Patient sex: F
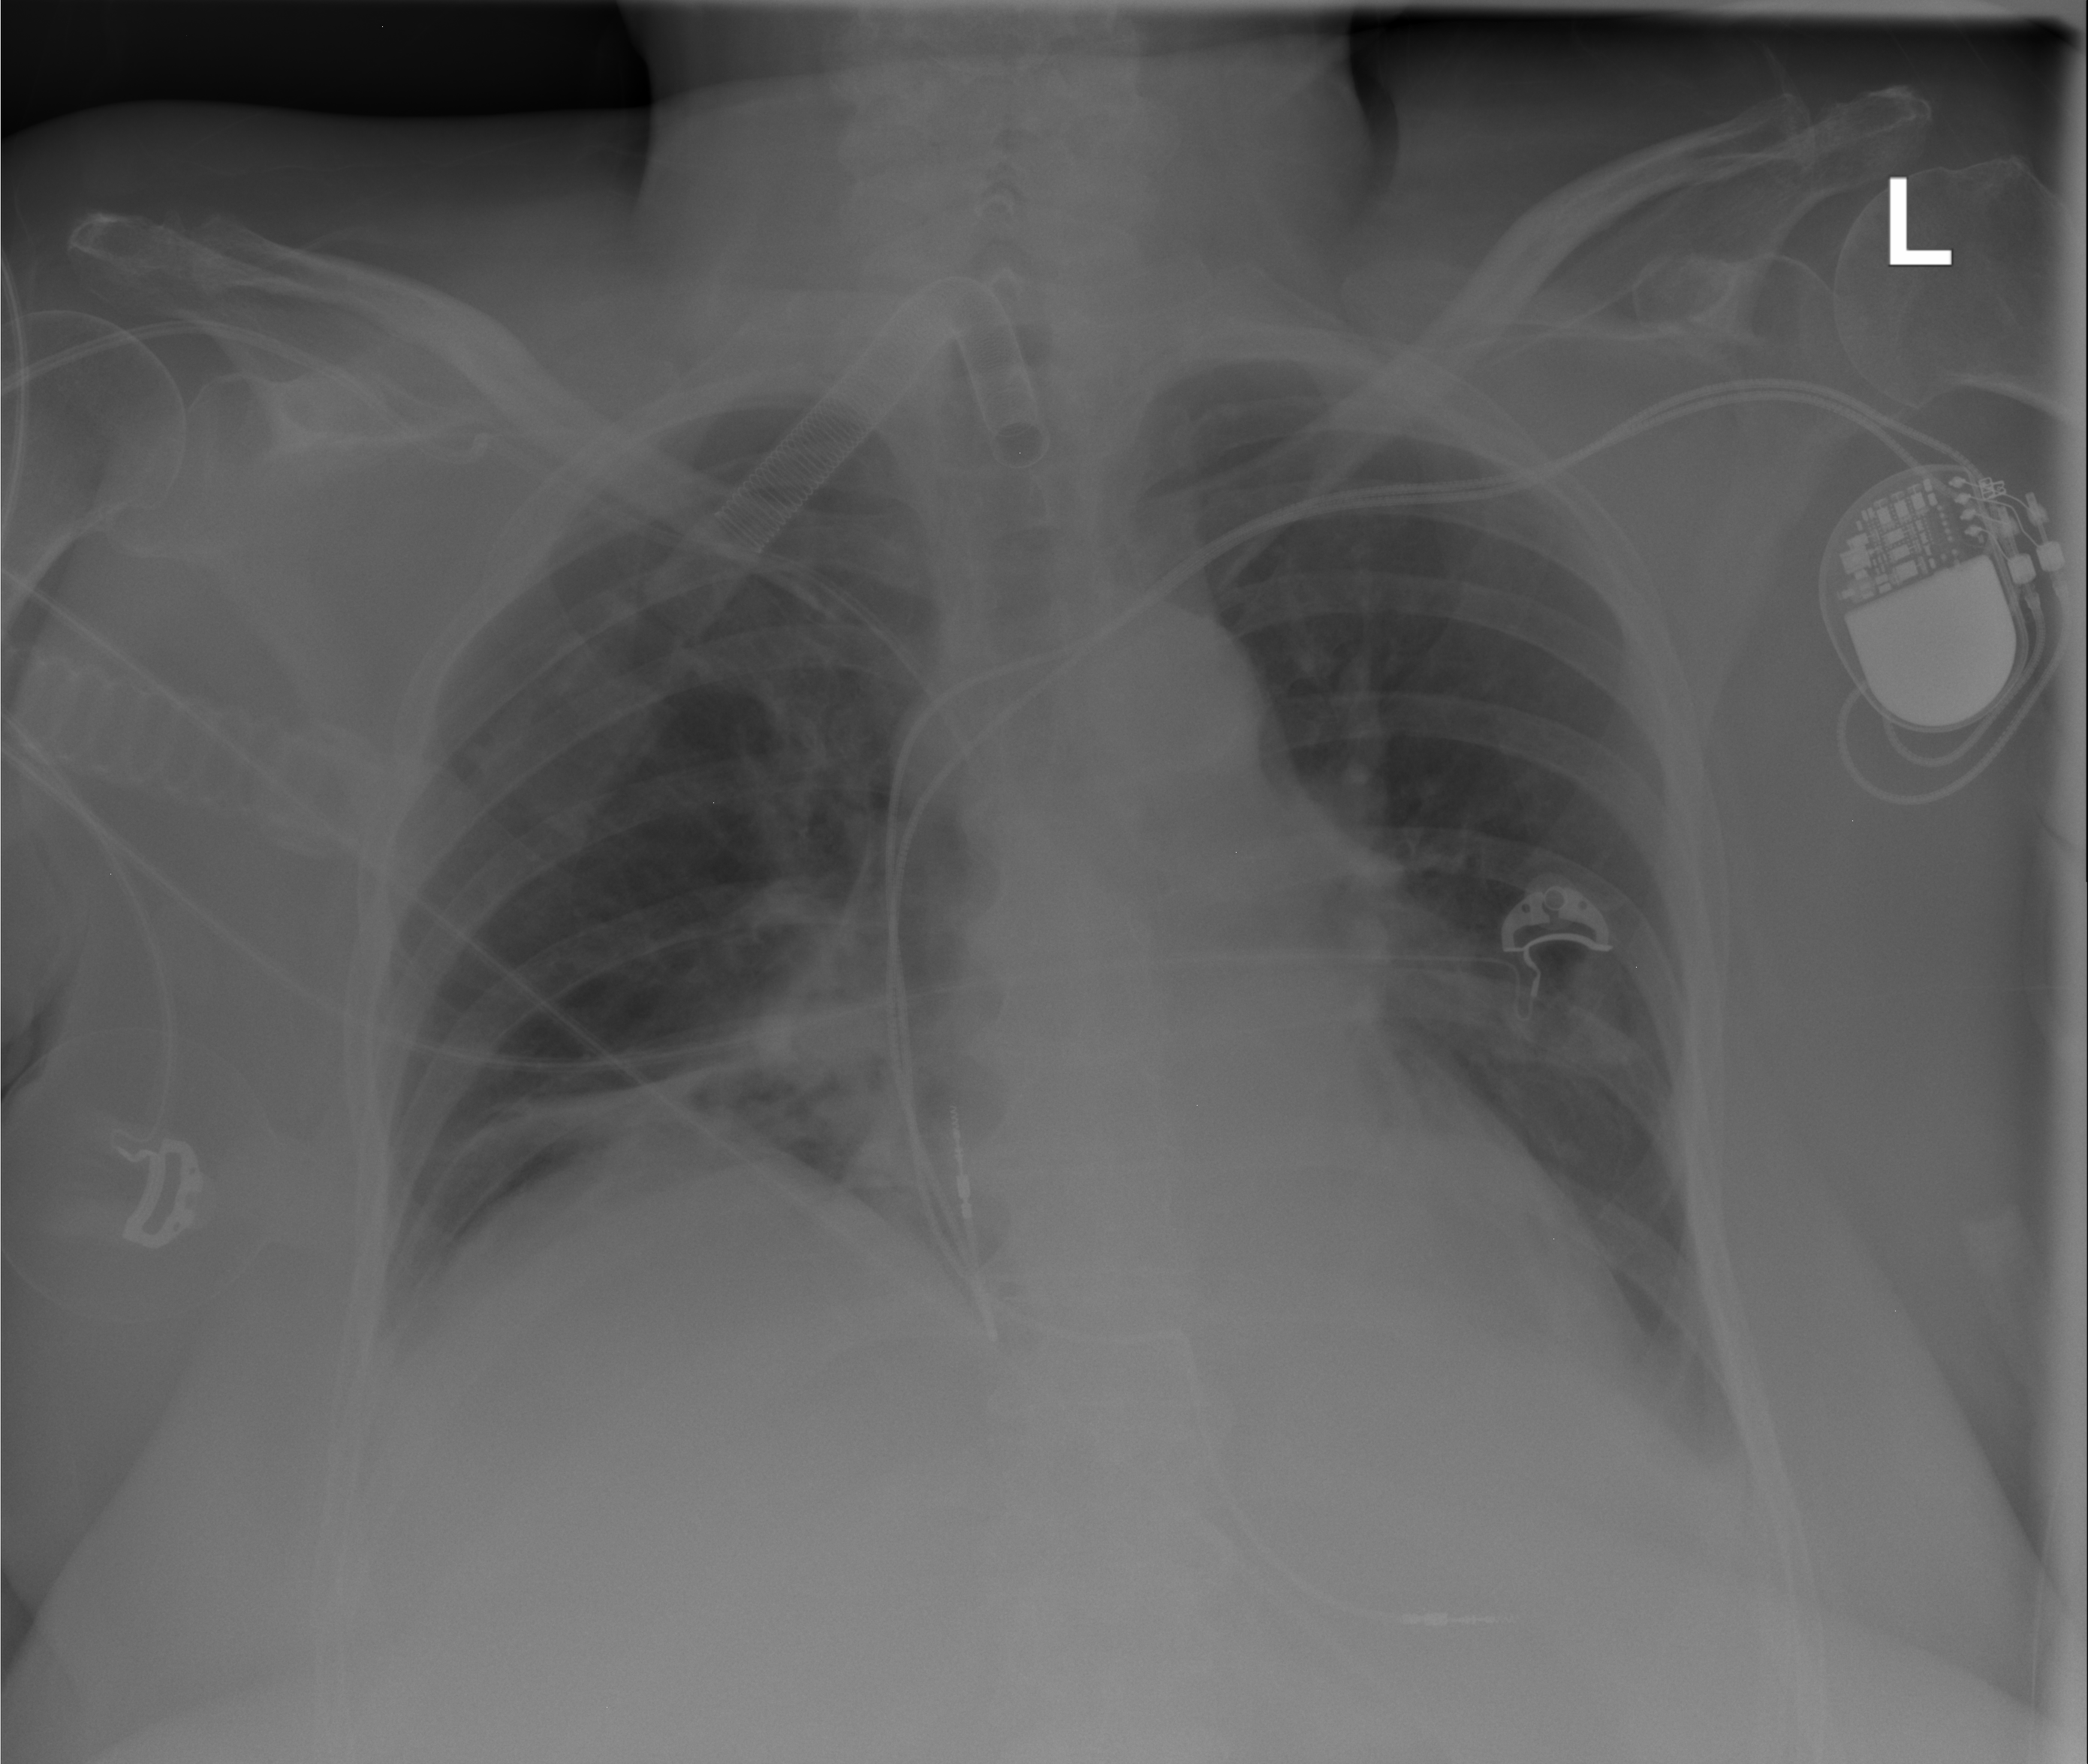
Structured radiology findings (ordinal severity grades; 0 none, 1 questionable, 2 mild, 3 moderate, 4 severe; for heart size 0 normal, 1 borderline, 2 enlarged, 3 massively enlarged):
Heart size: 2
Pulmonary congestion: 0
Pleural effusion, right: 0
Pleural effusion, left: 0
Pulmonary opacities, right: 0
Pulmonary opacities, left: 0
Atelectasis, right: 2
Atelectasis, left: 2